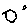
Label: hexagon